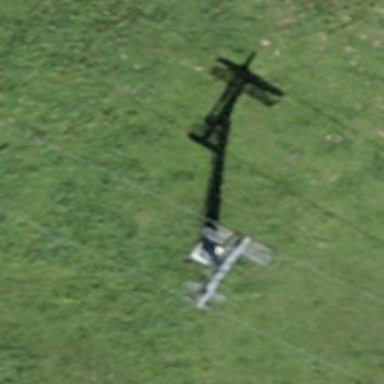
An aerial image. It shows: Pylon for aerialway.